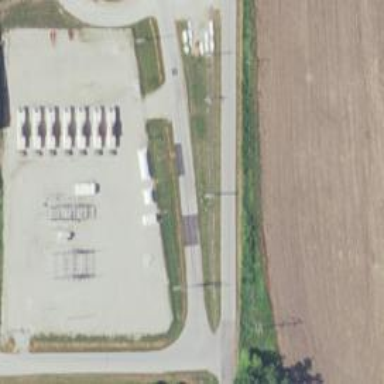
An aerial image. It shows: Power substation.